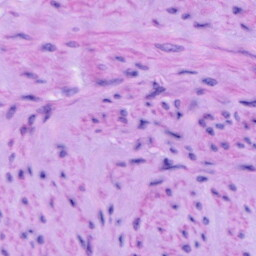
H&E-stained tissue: Cervix